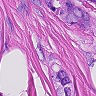
Metastatic tissue present: yes